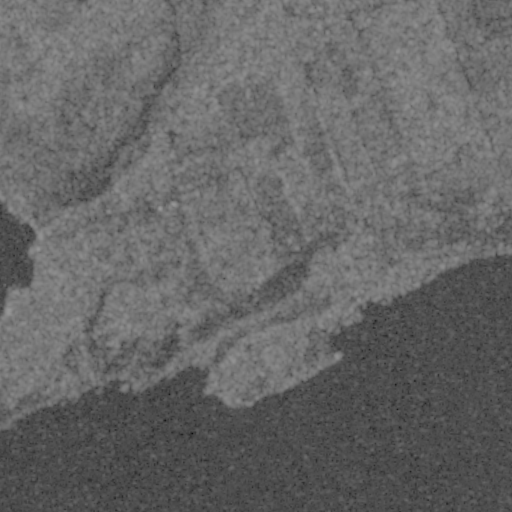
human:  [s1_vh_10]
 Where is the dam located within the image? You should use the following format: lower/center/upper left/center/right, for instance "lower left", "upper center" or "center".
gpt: The dam is located in the center left of the image.
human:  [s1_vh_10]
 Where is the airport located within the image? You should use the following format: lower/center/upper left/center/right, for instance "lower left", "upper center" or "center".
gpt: There is no airport in the image.

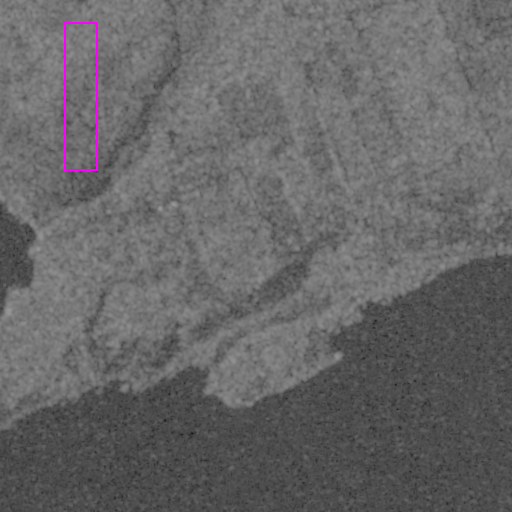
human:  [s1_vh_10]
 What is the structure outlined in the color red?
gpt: There is no red outline.
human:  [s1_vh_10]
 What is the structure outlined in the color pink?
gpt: There is no structure outlined in pink.